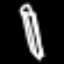
Label: pencil